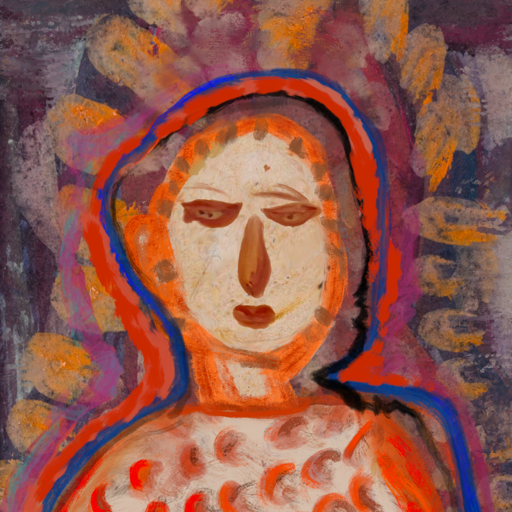
Background: Doll, Head And Neck Front: Rupkatha, Face Front: Pious_Lady, Bust: Rupkatha, Hair Front: Experience, Head Accessory: Blank, Second Necklace: Blank, Necklace: Blank, Baby: Blank